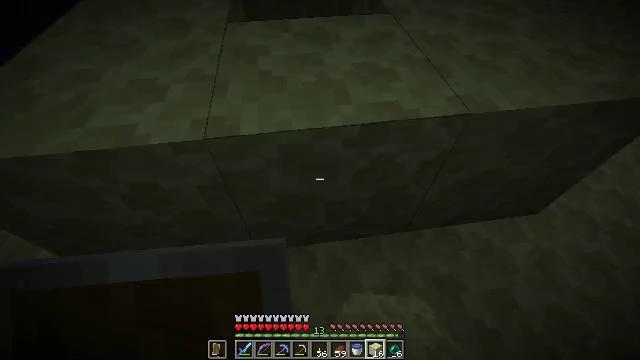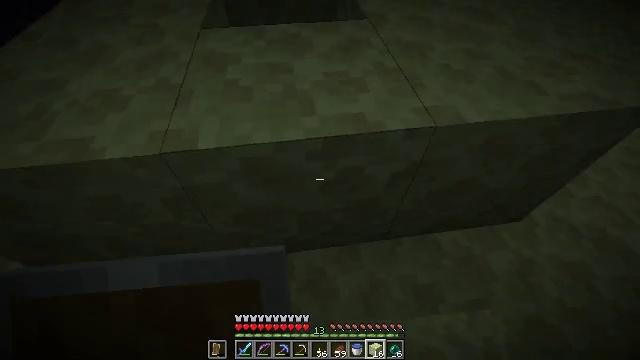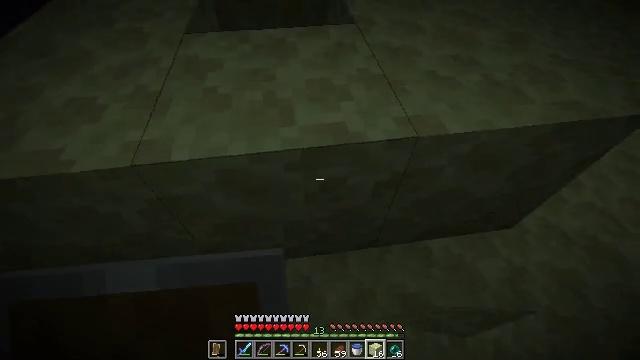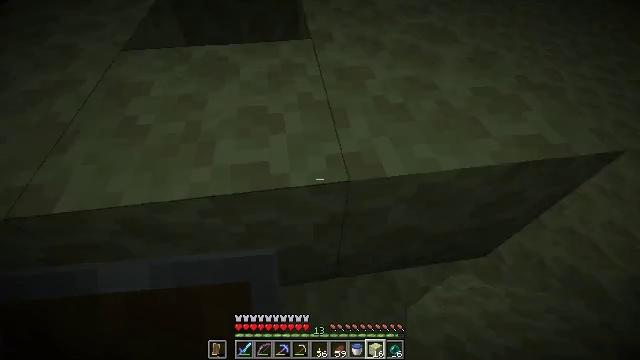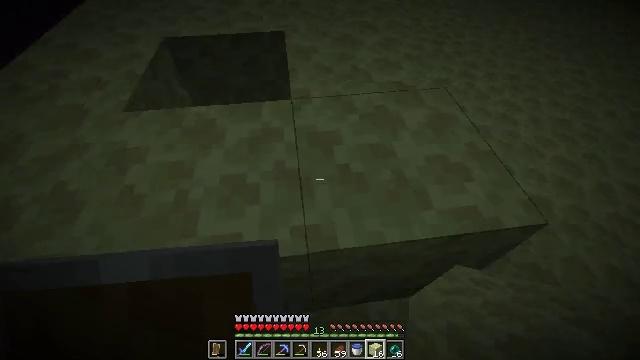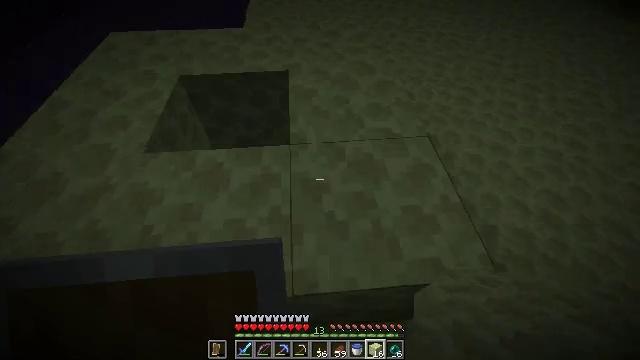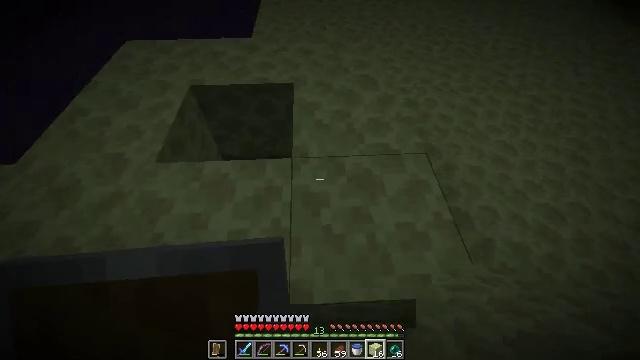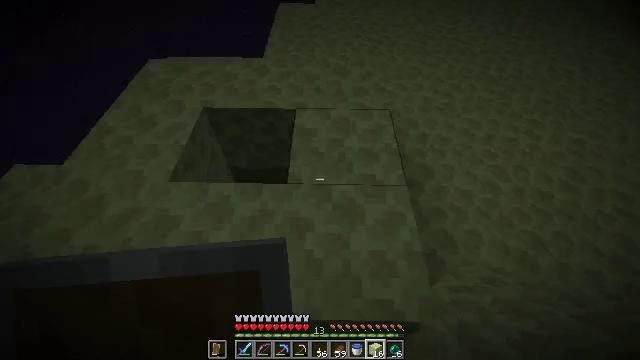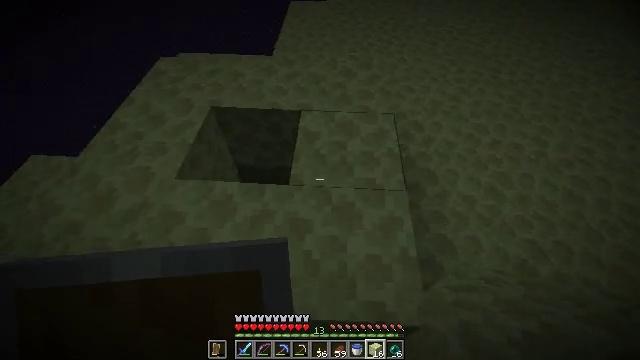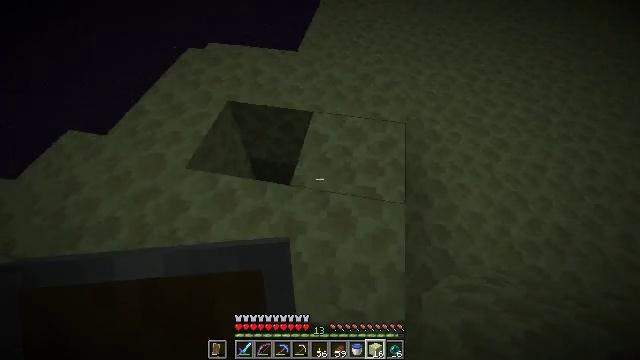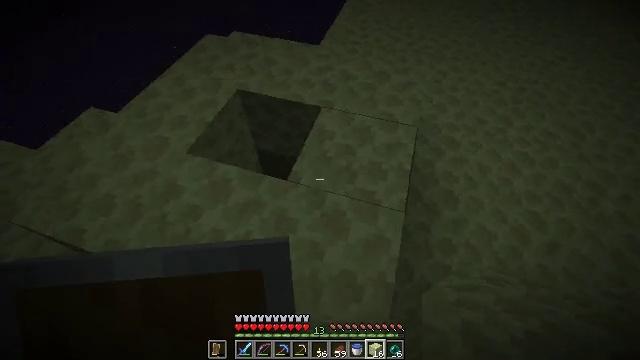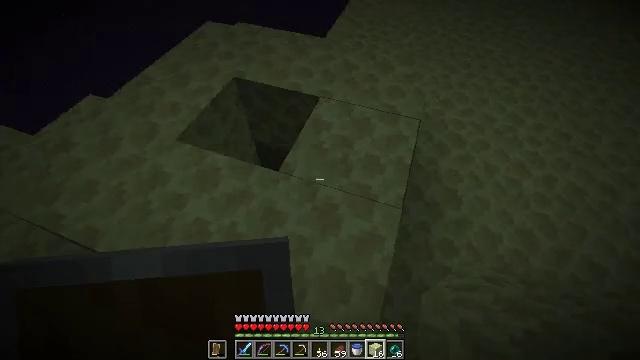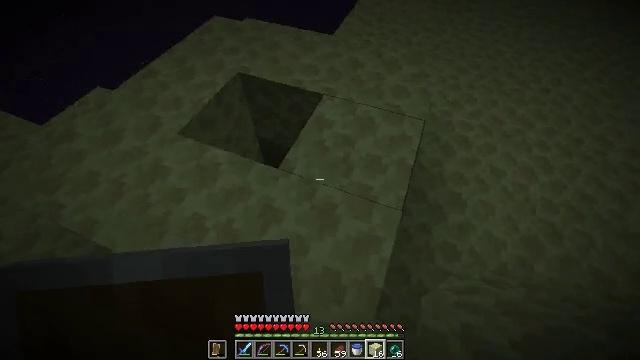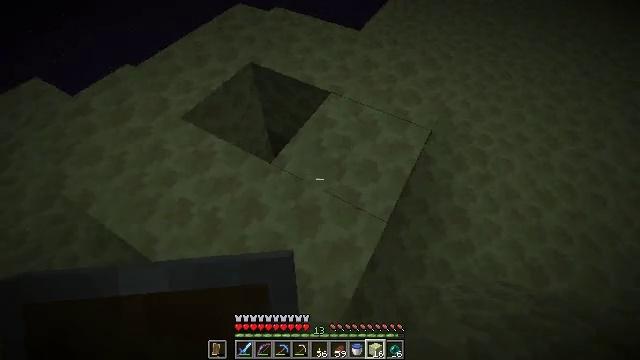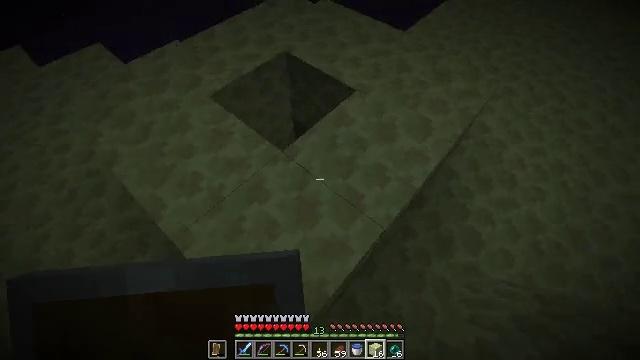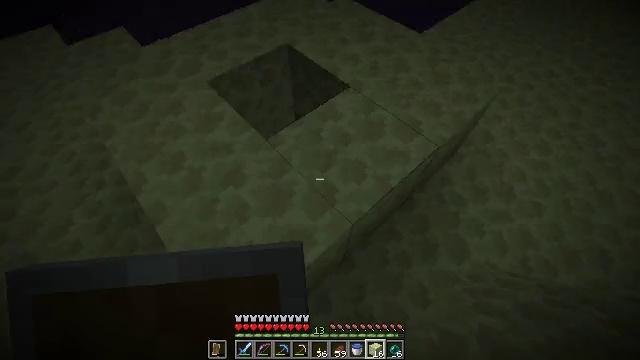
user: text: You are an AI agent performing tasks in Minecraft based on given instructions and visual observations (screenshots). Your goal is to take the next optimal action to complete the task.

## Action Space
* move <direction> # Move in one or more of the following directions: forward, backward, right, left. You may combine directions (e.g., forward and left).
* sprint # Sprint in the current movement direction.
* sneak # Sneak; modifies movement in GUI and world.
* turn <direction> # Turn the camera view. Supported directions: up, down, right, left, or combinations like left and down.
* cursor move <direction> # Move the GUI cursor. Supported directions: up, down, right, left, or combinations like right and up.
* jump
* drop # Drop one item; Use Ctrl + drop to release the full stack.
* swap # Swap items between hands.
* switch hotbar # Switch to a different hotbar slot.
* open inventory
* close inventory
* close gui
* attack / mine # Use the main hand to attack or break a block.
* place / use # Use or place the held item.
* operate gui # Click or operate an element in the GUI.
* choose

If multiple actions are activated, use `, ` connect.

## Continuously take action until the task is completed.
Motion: motion action
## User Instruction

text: Dig the end stone for building materials.
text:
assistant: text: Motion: move forward and move right
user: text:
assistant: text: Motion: move forward and move right
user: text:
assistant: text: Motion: move forward and move right
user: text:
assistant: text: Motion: move forward and move right, jump
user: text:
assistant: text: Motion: move forward and move right, turn left, jump
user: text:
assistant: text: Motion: move forward and move right, turn left, jump
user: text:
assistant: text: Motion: move forward and move right, turn left, jump
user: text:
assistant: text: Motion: move forward and move right, turn left
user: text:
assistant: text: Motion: move forward, turn left and down
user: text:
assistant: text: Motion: move forward, turn left
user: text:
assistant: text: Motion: move right, turn left
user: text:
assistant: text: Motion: move right, turn left
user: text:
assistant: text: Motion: move right, turn left and down
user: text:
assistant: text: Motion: move right, turn left
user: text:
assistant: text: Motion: move right, turn left
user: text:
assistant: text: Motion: move right, turn left
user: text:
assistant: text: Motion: move right, turn left
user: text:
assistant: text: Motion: no_op
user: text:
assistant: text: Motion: switch to hotbar 4
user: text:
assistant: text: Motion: switch to hotbar 4
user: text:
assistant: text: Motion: switch to hotbar 4
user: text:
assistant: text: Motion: no_op
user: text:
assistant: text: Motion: no_op
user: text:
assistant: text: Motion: turn up
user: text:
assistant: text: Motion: turn left and up
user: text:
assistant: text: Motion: move right, turn left and up
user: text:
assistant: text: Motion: move right, turn left and up
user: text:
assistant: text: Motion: turn left and up
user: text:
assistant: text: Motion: attack / mine
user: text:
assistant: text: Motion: attack / mine